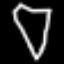
Label: diamond